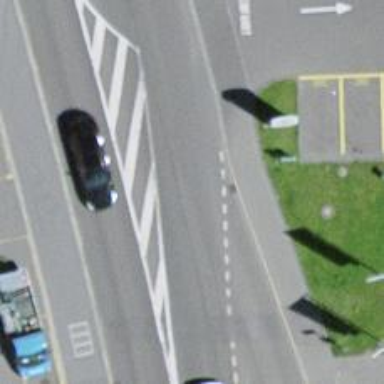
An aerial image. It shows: Primary road with asphalt surface.